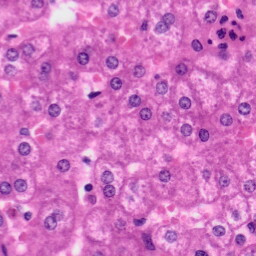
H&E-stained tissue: Liver